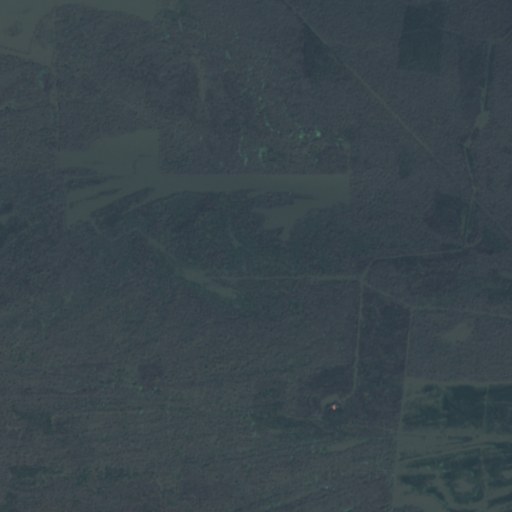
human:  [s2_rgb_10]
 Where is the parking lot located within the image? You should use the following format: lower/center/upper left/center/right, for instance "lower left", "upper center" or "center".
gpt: The parking lot is located in the upper right of the image.
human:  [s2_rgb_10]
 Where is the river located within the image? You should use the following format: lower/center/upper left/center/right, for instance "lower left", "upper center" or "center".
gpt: The river is located in the lower of the image.
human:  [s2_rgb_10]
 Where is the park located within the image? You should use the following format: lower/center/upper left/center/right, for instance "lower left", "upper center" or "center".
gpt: There is no park in the image.